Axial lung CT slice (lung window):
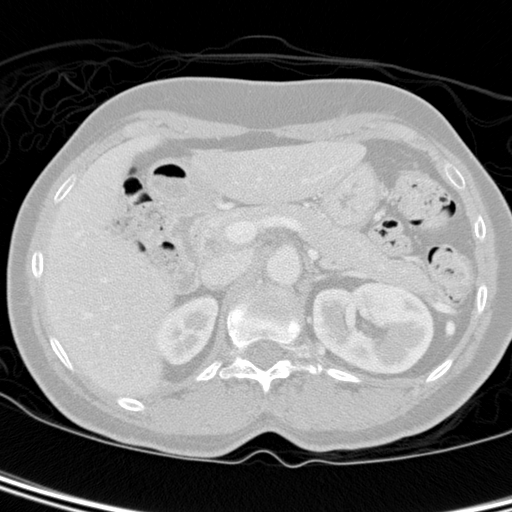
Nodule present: no